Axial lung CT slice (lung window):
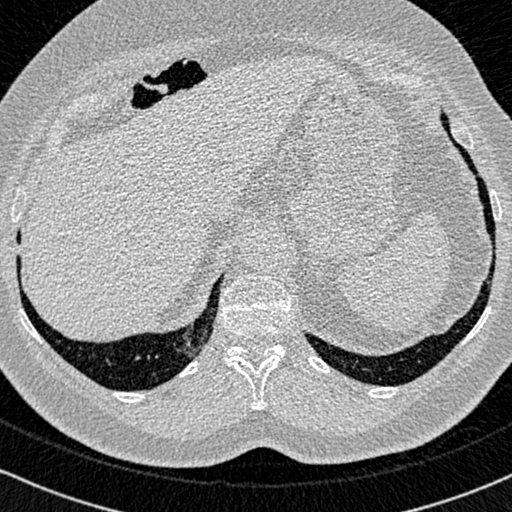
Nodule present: no